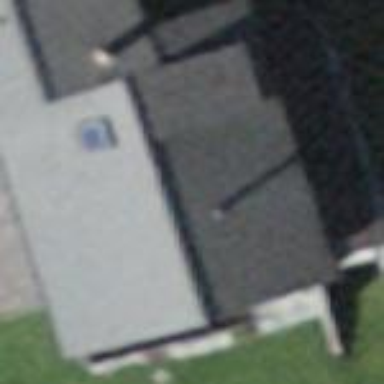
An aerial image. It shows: Building with tile roof.